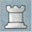
Piece: wR